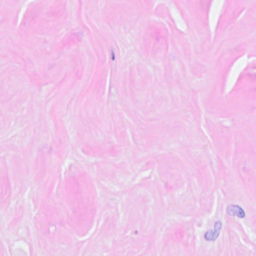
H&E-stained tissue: Breast